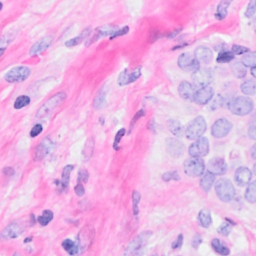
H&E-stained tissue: Breast